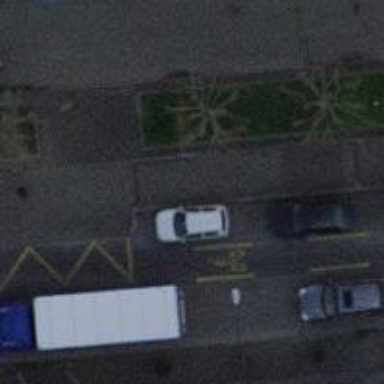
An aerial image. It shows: Sidewalk with asphalt surface leading to public transport platform. The platform includes shelter.